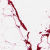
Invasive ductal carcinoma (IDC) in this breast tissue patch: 0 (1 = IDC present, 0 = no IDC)